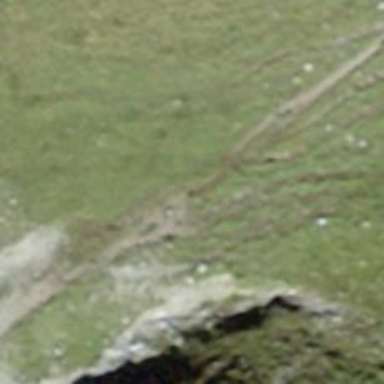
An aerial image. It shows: Path on the ground.